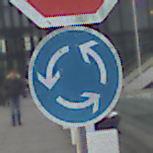
Verkehrszeichen: Kreisverkehr
Zusatzzeichen oben: Stop
Umgebung: Outdoor, Urban
Tageszeit: SunriseSunset
Wetter: PartlyCloudy
Licht: Natural
Jahreszeit: NotSpecified
Kontrast: LowContrast